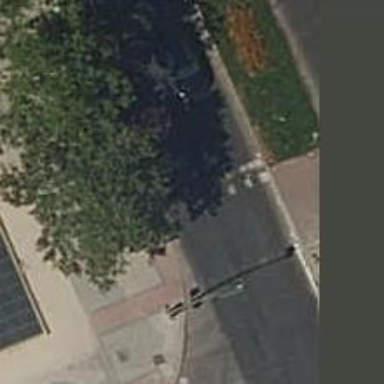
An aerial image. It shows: Crossing with traffic signals.